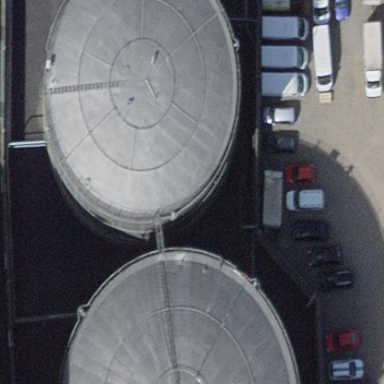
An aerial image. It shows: Storage tank with man-made structure.